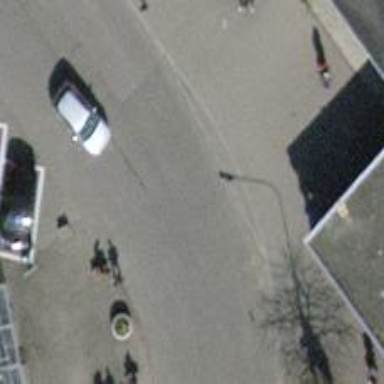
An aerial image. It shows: Asphalt footway with ramp.